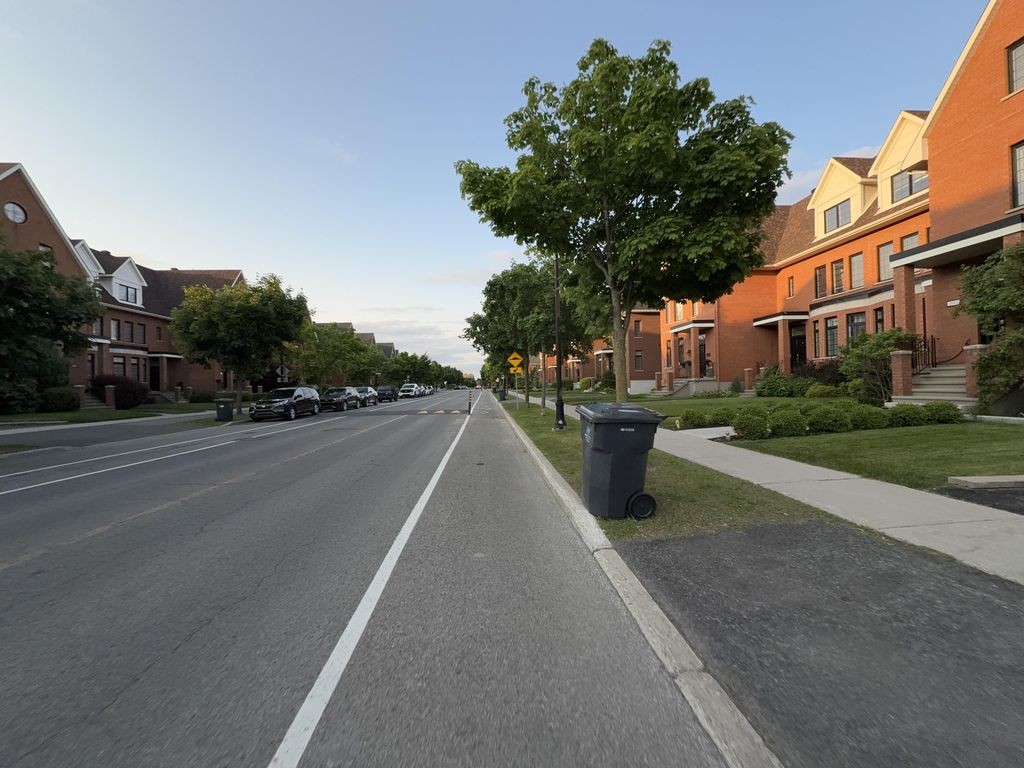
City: montreal